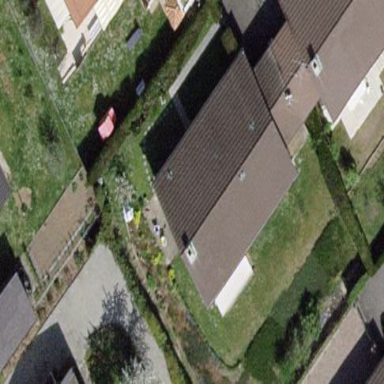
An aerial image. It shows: Garden surrounded by fence.